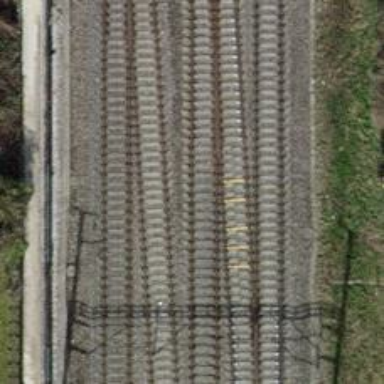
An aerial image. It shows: Single-track railway with electrified contact lines.